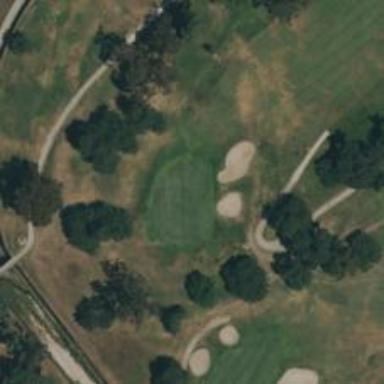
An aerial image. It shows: View of golf hole.